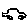
Label: car